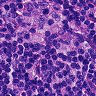
Metastatic tissue present: no